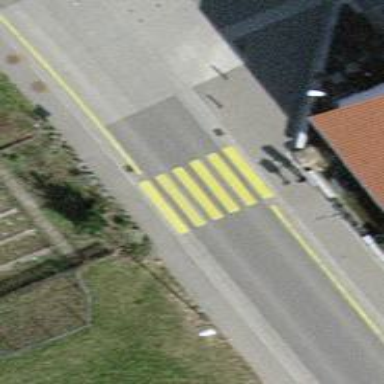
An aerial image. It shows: Zebra crossing on the road.